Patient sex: M
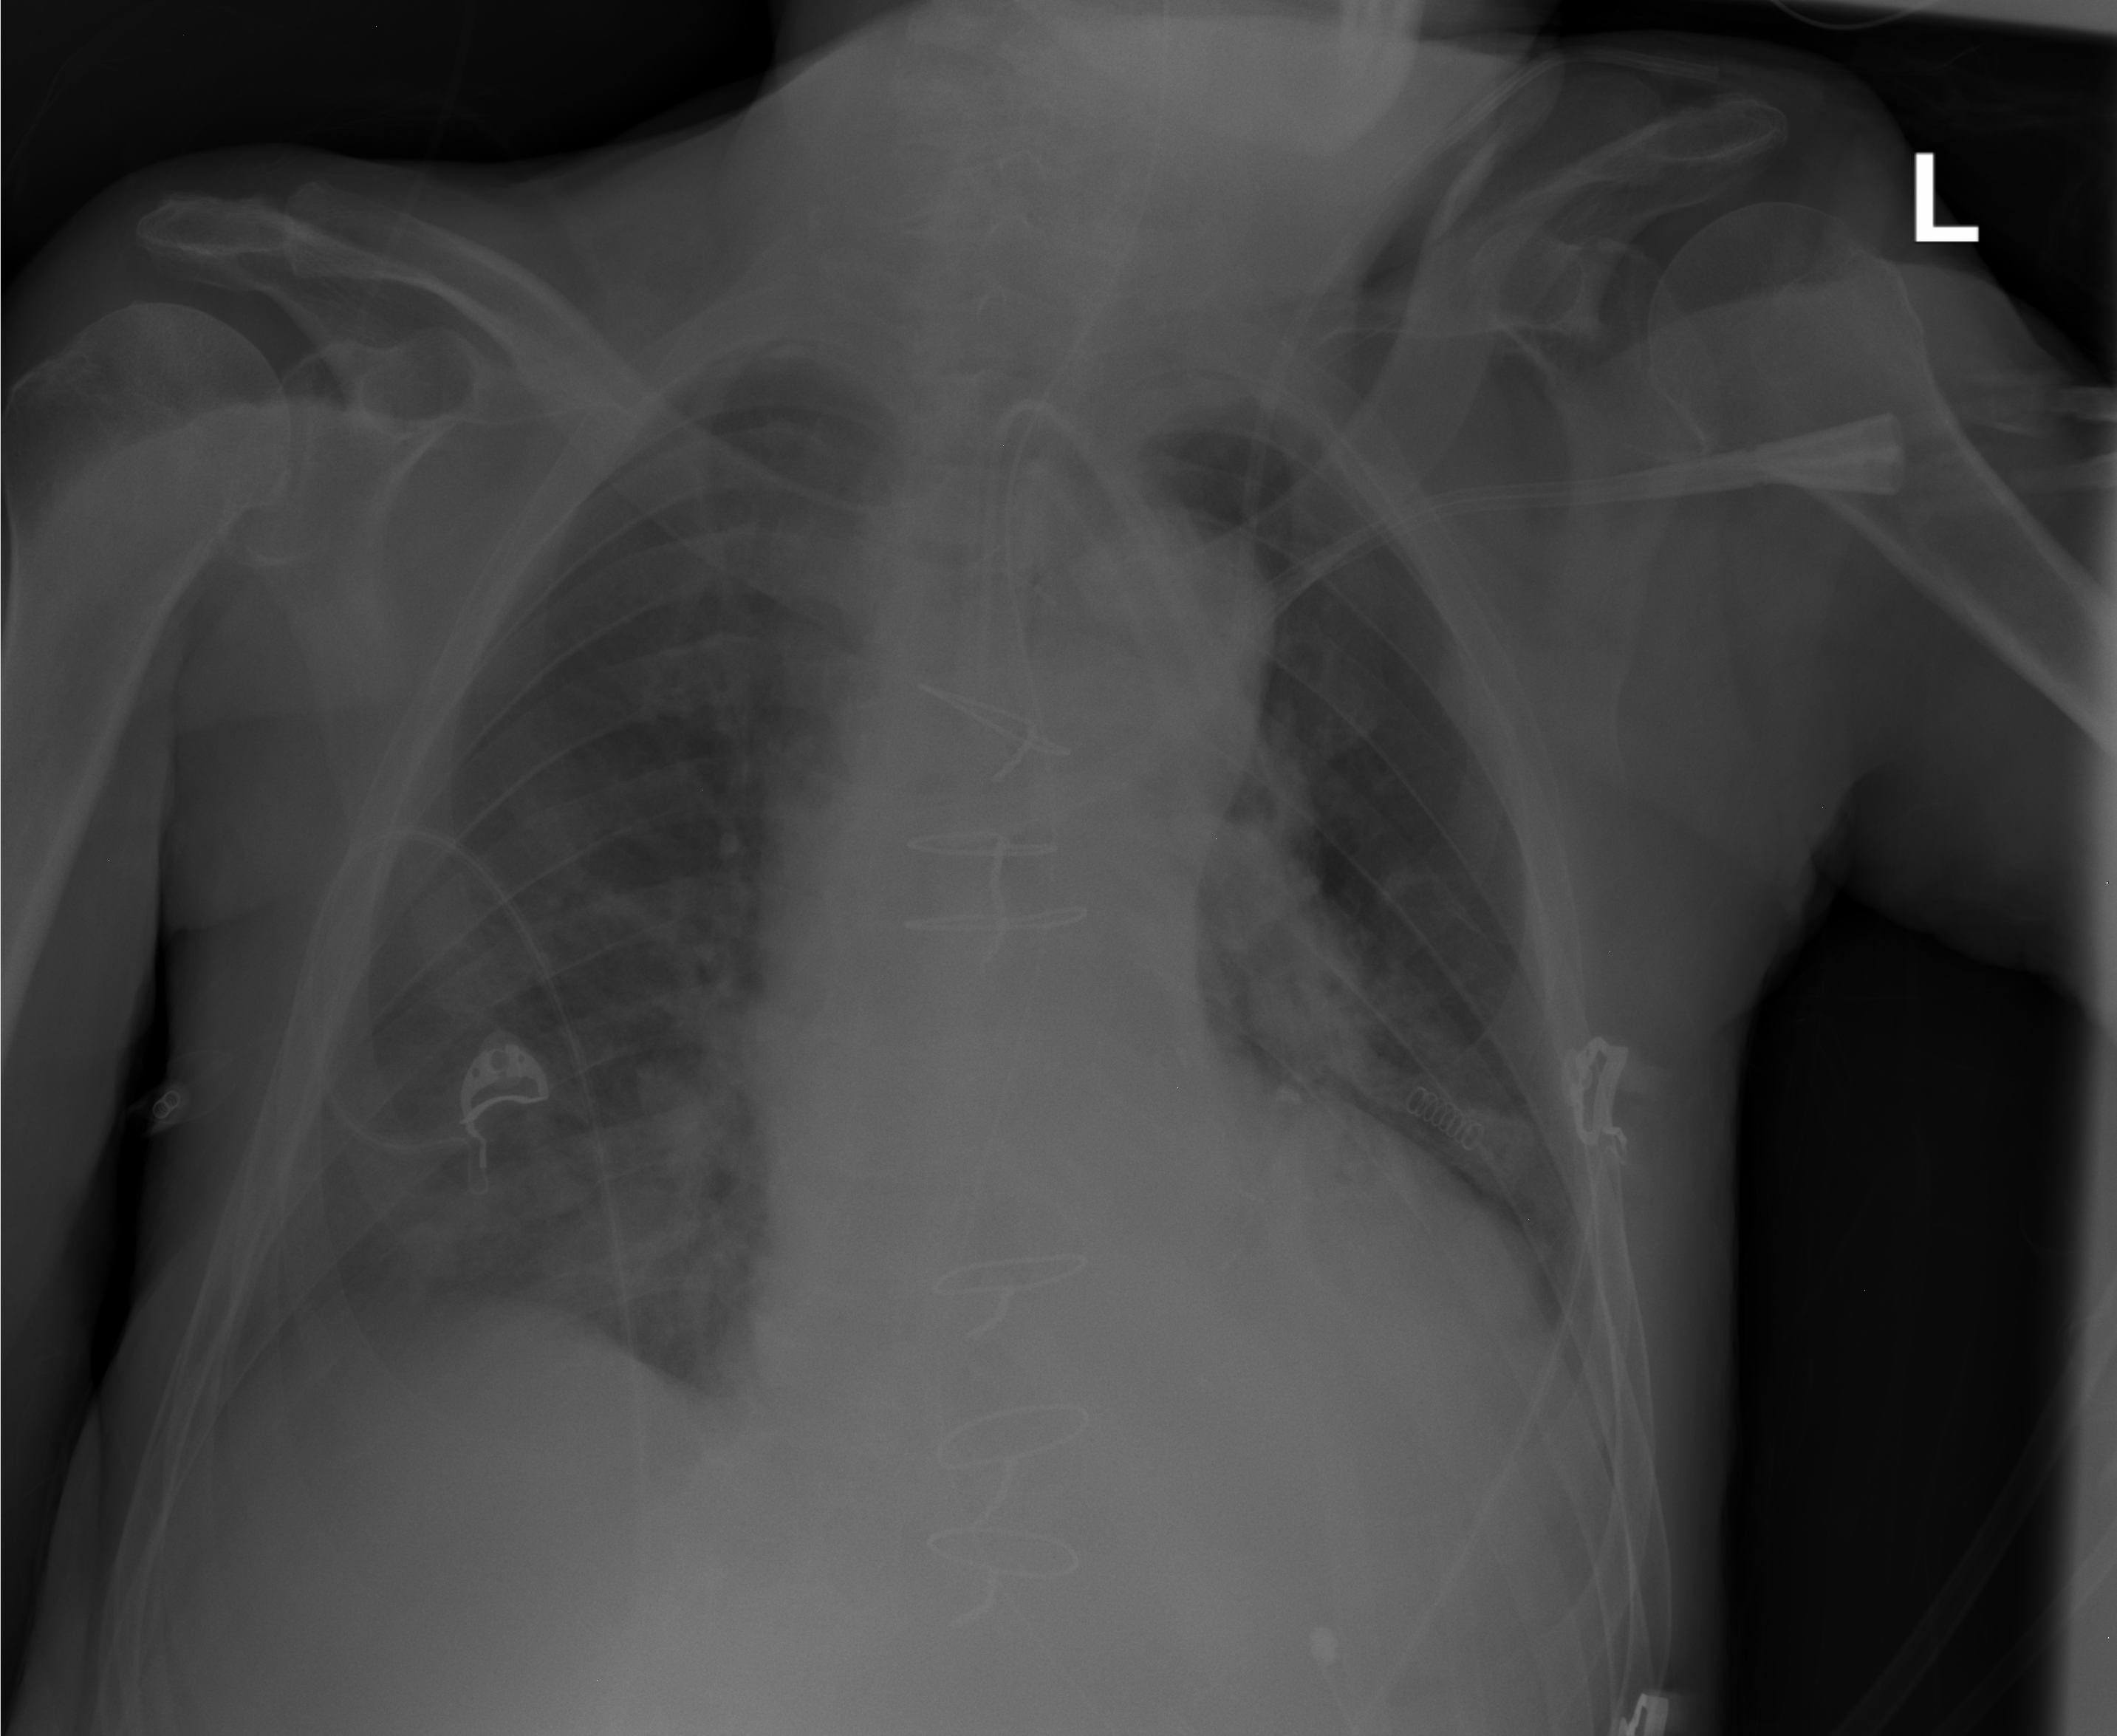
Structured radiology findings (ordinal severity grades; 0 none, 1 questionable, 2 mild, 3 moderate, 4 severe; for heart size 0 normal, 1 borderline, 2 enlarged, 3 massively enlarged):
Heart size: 2
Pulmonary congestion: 0
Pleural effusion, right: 2
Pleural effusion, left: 0
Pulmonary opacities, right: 3
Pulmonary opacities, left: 2
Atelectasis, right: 2
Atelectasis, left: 0